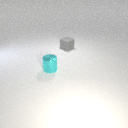
small gray rubber cube behind small cyan metal cylinder